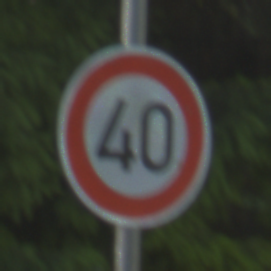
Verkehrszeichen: Geschwindigkeit40
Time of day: SunriseSunset
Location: Outdoor (Suburban)
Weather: PartlyCloudy
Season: NotSpecified
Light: Natural